Interaction volume radius: 5 \u00c5
Interaction volume height: 15 \u00c5
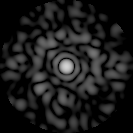
Disorder parameter: 0.7901